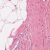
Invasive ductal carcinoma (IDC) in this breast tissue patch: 0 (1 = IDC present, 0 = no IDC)